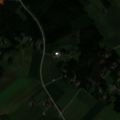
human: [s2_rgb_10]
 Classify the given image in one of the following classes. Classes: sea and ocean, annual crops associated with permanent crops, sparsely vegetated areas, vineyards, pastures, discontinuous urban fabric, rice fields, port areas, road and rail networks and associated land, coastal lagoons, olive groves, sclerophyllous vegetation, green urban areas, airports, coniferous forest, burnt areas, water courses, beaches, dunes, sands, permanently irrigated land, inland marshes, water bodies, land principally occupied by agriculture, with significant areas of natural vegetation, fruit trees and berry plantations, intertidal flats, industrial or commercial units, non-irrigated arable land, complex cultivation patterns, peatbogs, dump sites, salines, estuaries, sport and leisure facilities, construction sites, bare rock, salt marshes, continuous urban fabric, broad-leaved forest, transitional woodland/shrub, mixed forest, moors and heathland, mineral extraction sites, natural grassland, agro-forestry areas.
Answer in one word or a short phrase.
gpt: non-irrigated arable land, coniferous forest